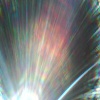
Label: sunburn